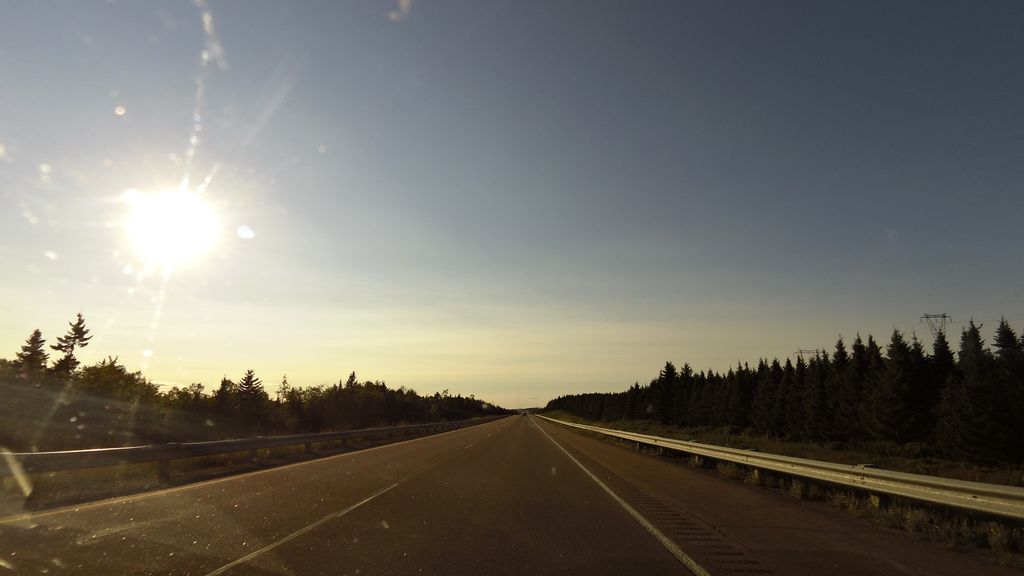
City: charlottetown